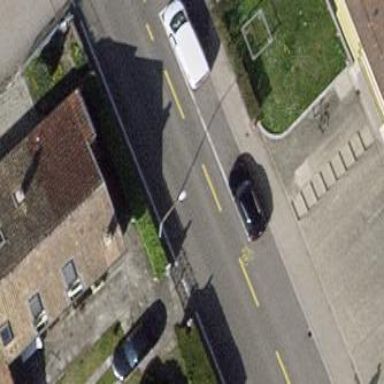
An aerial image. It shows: Street-side parking area.